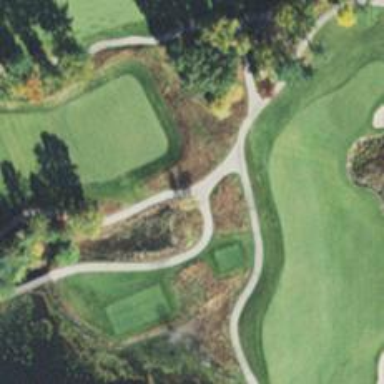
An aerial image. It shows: Pathway for golfing.